Field crop: maize
Growth stage: 2
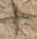
Species: salsola